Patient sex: M
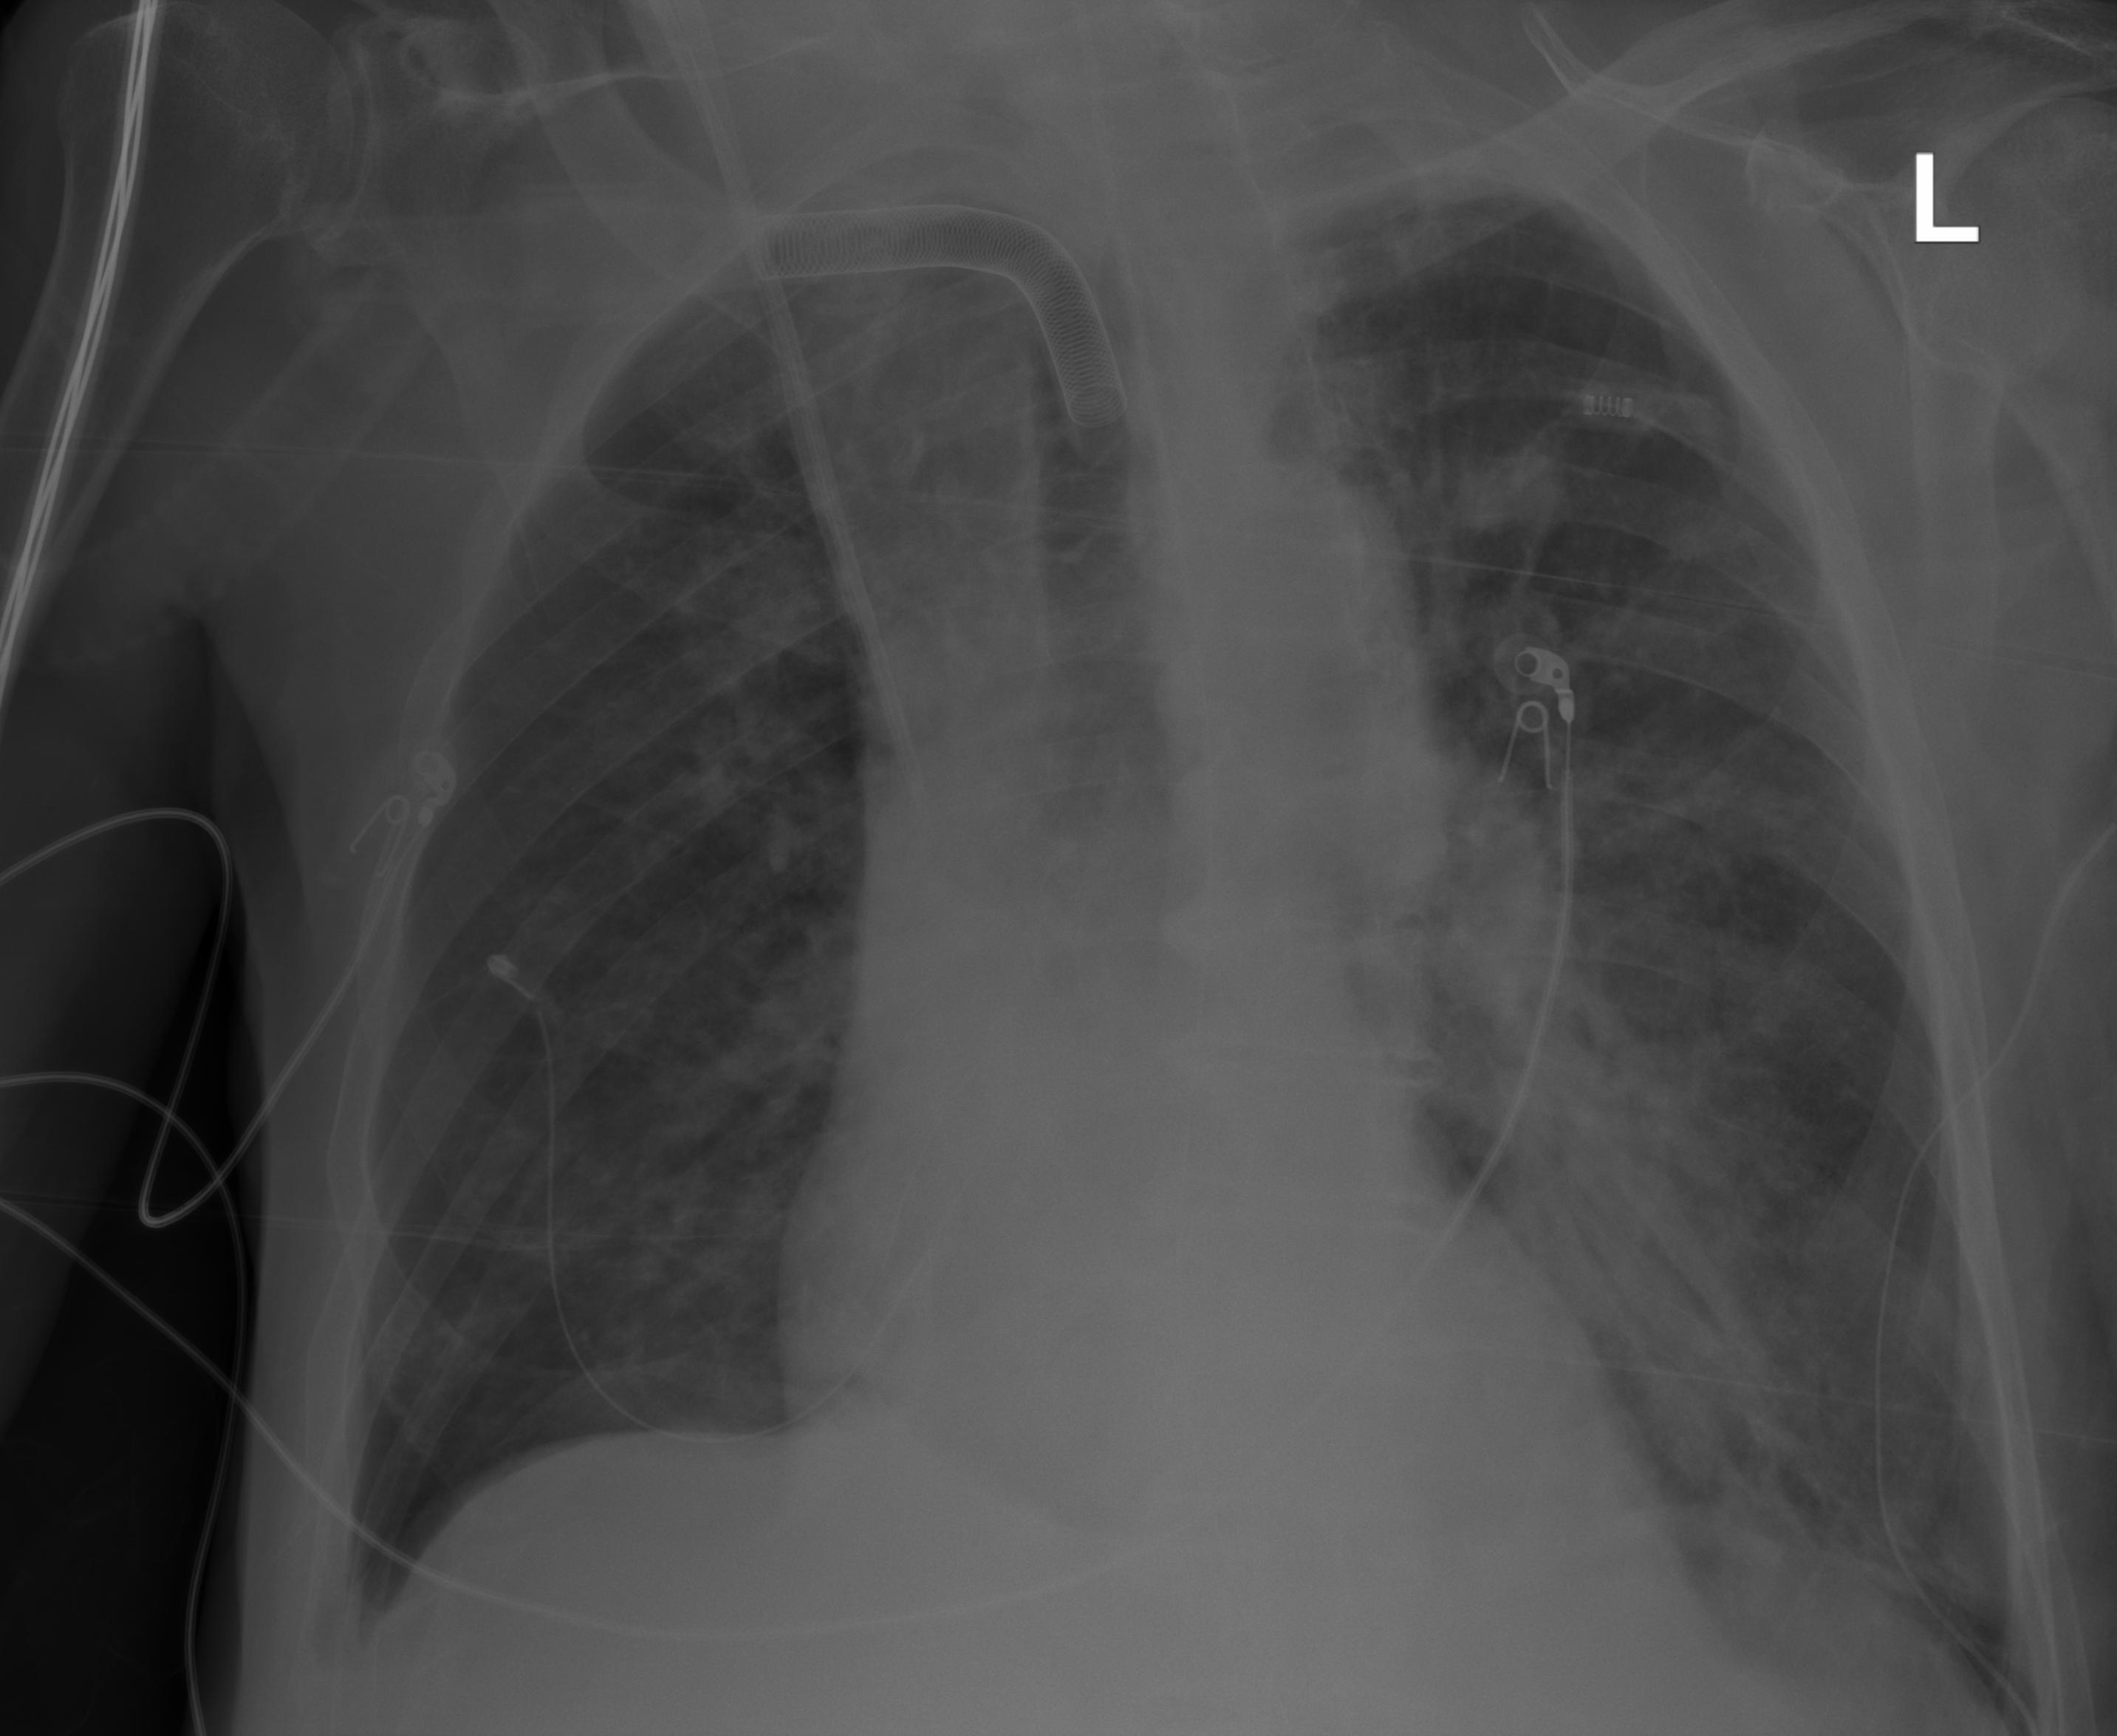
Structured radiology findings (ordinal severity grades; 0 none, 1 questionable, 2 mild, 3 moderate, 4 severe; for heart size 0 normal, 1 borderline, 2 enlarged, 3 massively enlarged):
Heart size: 1
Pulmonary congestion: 0
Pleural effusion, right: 0
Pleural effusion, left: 0
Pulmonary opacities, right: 2
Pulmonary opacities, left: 2
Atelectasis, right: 0
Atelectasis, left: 2